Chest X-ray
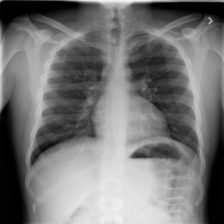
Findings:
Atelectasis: negative
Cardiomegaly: negative
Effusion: negative
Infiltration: negative
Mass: negative
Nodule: negative
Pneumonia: negative
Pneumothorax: negative
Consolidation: negative
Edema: negative
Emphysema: negative
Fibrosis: negative
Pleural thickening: negative
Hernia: negative